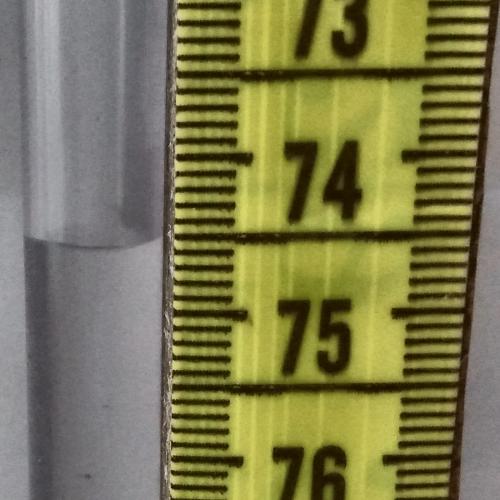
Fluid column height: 74.5 cm